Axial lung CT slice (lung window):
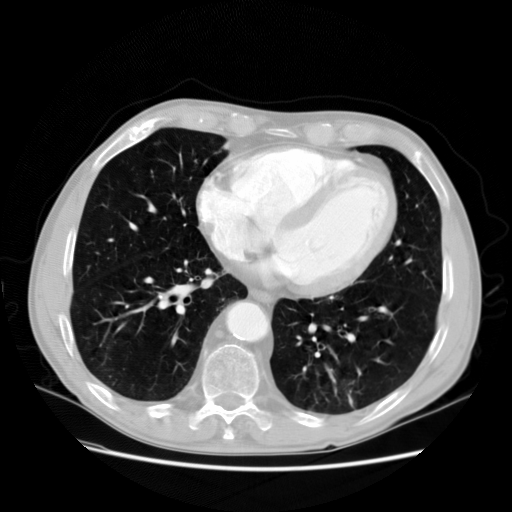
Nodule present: no